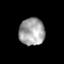
Tissue: prostate
Cell type: T cells
Senescence score: 0.3287
Nuclear area (px): 684
Mean DAPI intensity: 163.743